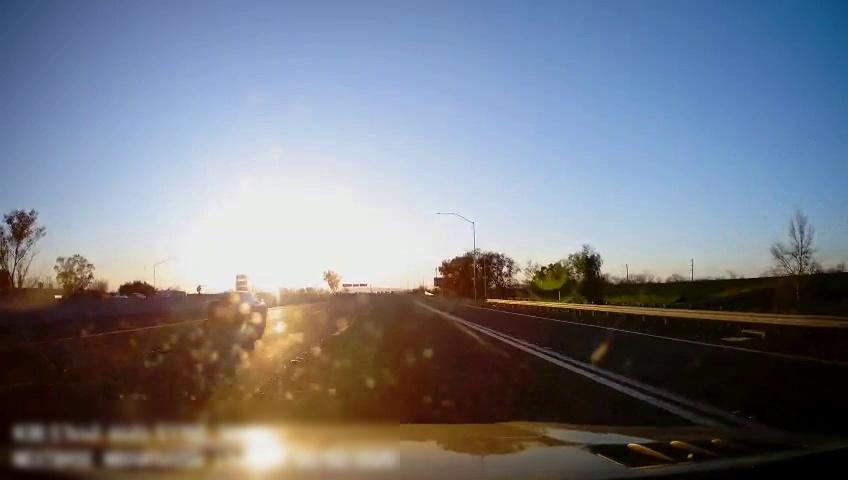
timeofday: Day
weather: Sunny
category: Drivable Space
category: Vehicles | Car
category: Vehicles | SUV
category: Lanes | Alternate Lane
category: Lanes | Current Lane
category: Lanes | Current Lane
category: Lanes | Current Lane
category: Lanes | Alternate Lane
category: Lanes | Current Lane